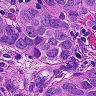
Metastatic tissue present: yes